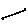
Label: line